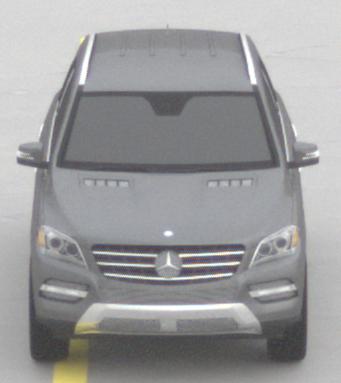
Make: Mercedes-Benz
Model: ML 350
Detailed model: M-Class (166)
Model produced from: 2011/11
Model produced until: 2014/10
Doors: 5
Color: gray
Road condition: dry road
Daytime: morning or afternoon
Contrast: low contrast